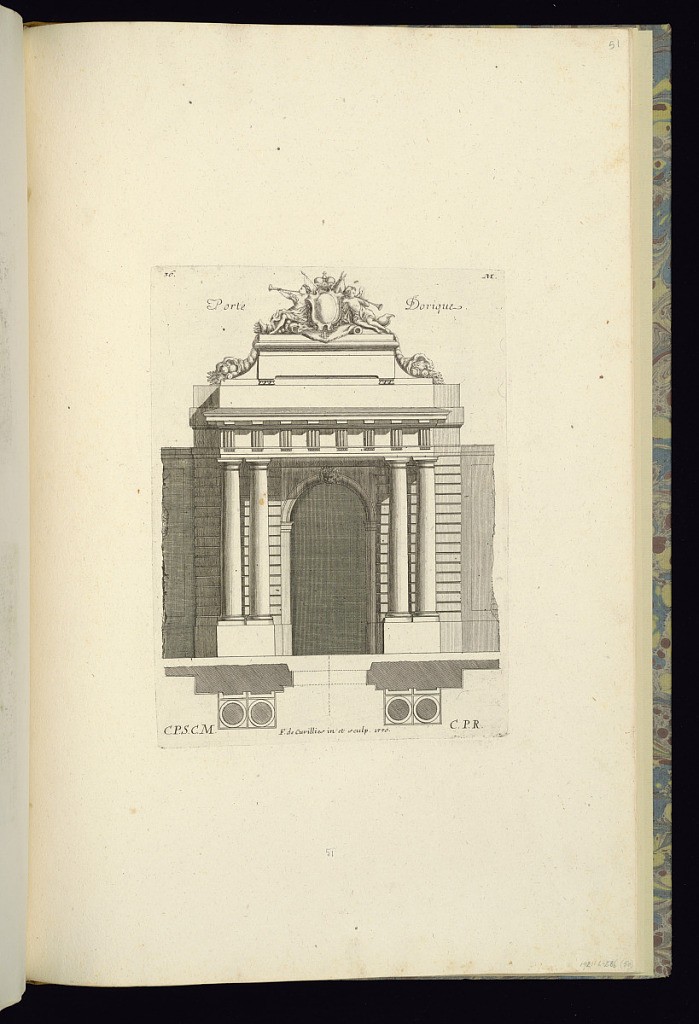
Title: Porte Dorique
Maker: François de Cuvilliés the younger, German, 1731 - 1777
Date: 1770
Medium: Etching and engraving on paper
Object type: Print
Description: An elevation and plan for a gate featuring a portico topped with a cartouche surrounded by winged figures, a crown, banners, and cornucopias. The gate façade is in the form of a doric order temple with columns, a frieze of metopes and triglyphs, and a mascaron (mask). The plate is titled, numbered, signed, and dated.